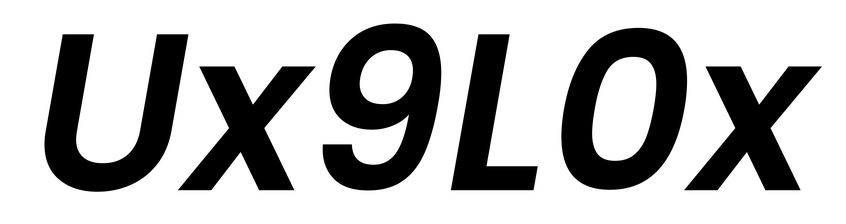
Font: Poppins-SemiBoldItalic